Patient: sex M, age 57
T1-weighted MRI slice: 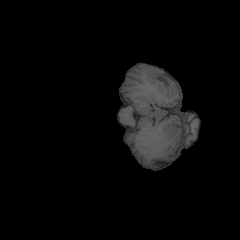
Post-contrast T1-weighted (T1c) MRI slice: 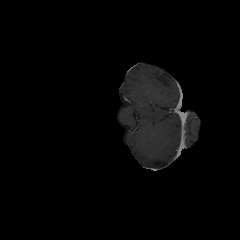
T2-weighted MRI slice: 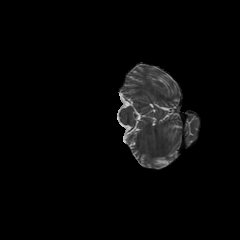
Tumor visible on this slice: no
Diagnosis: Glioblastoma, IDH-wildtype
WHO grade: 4